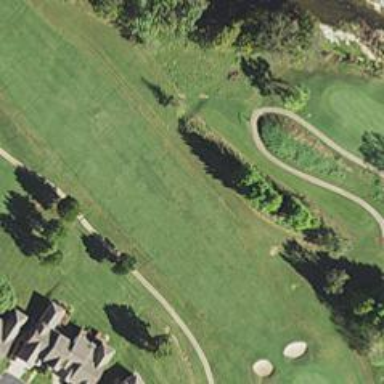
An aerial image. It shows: Golf tee.